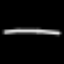
Label: line